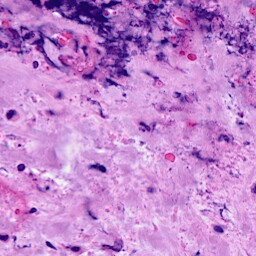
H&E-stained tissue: Breast